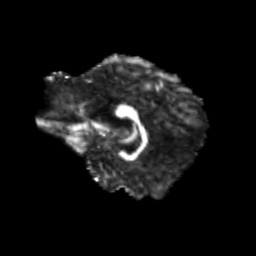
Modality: FA
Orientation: sagittal
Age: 28
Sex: female
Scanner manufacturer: siemens
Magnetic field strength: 3 T
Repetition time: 3.5 s
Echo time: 0.113 s